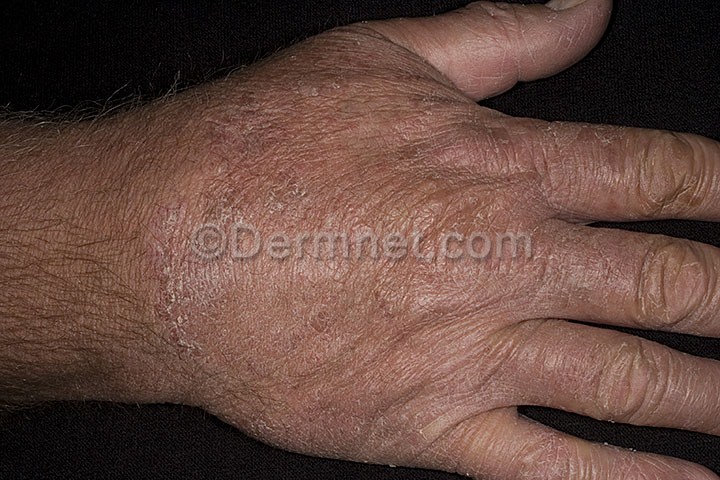
Disease: Tinea Ringworm Candidiasis and other Fungal Infections